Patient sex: M
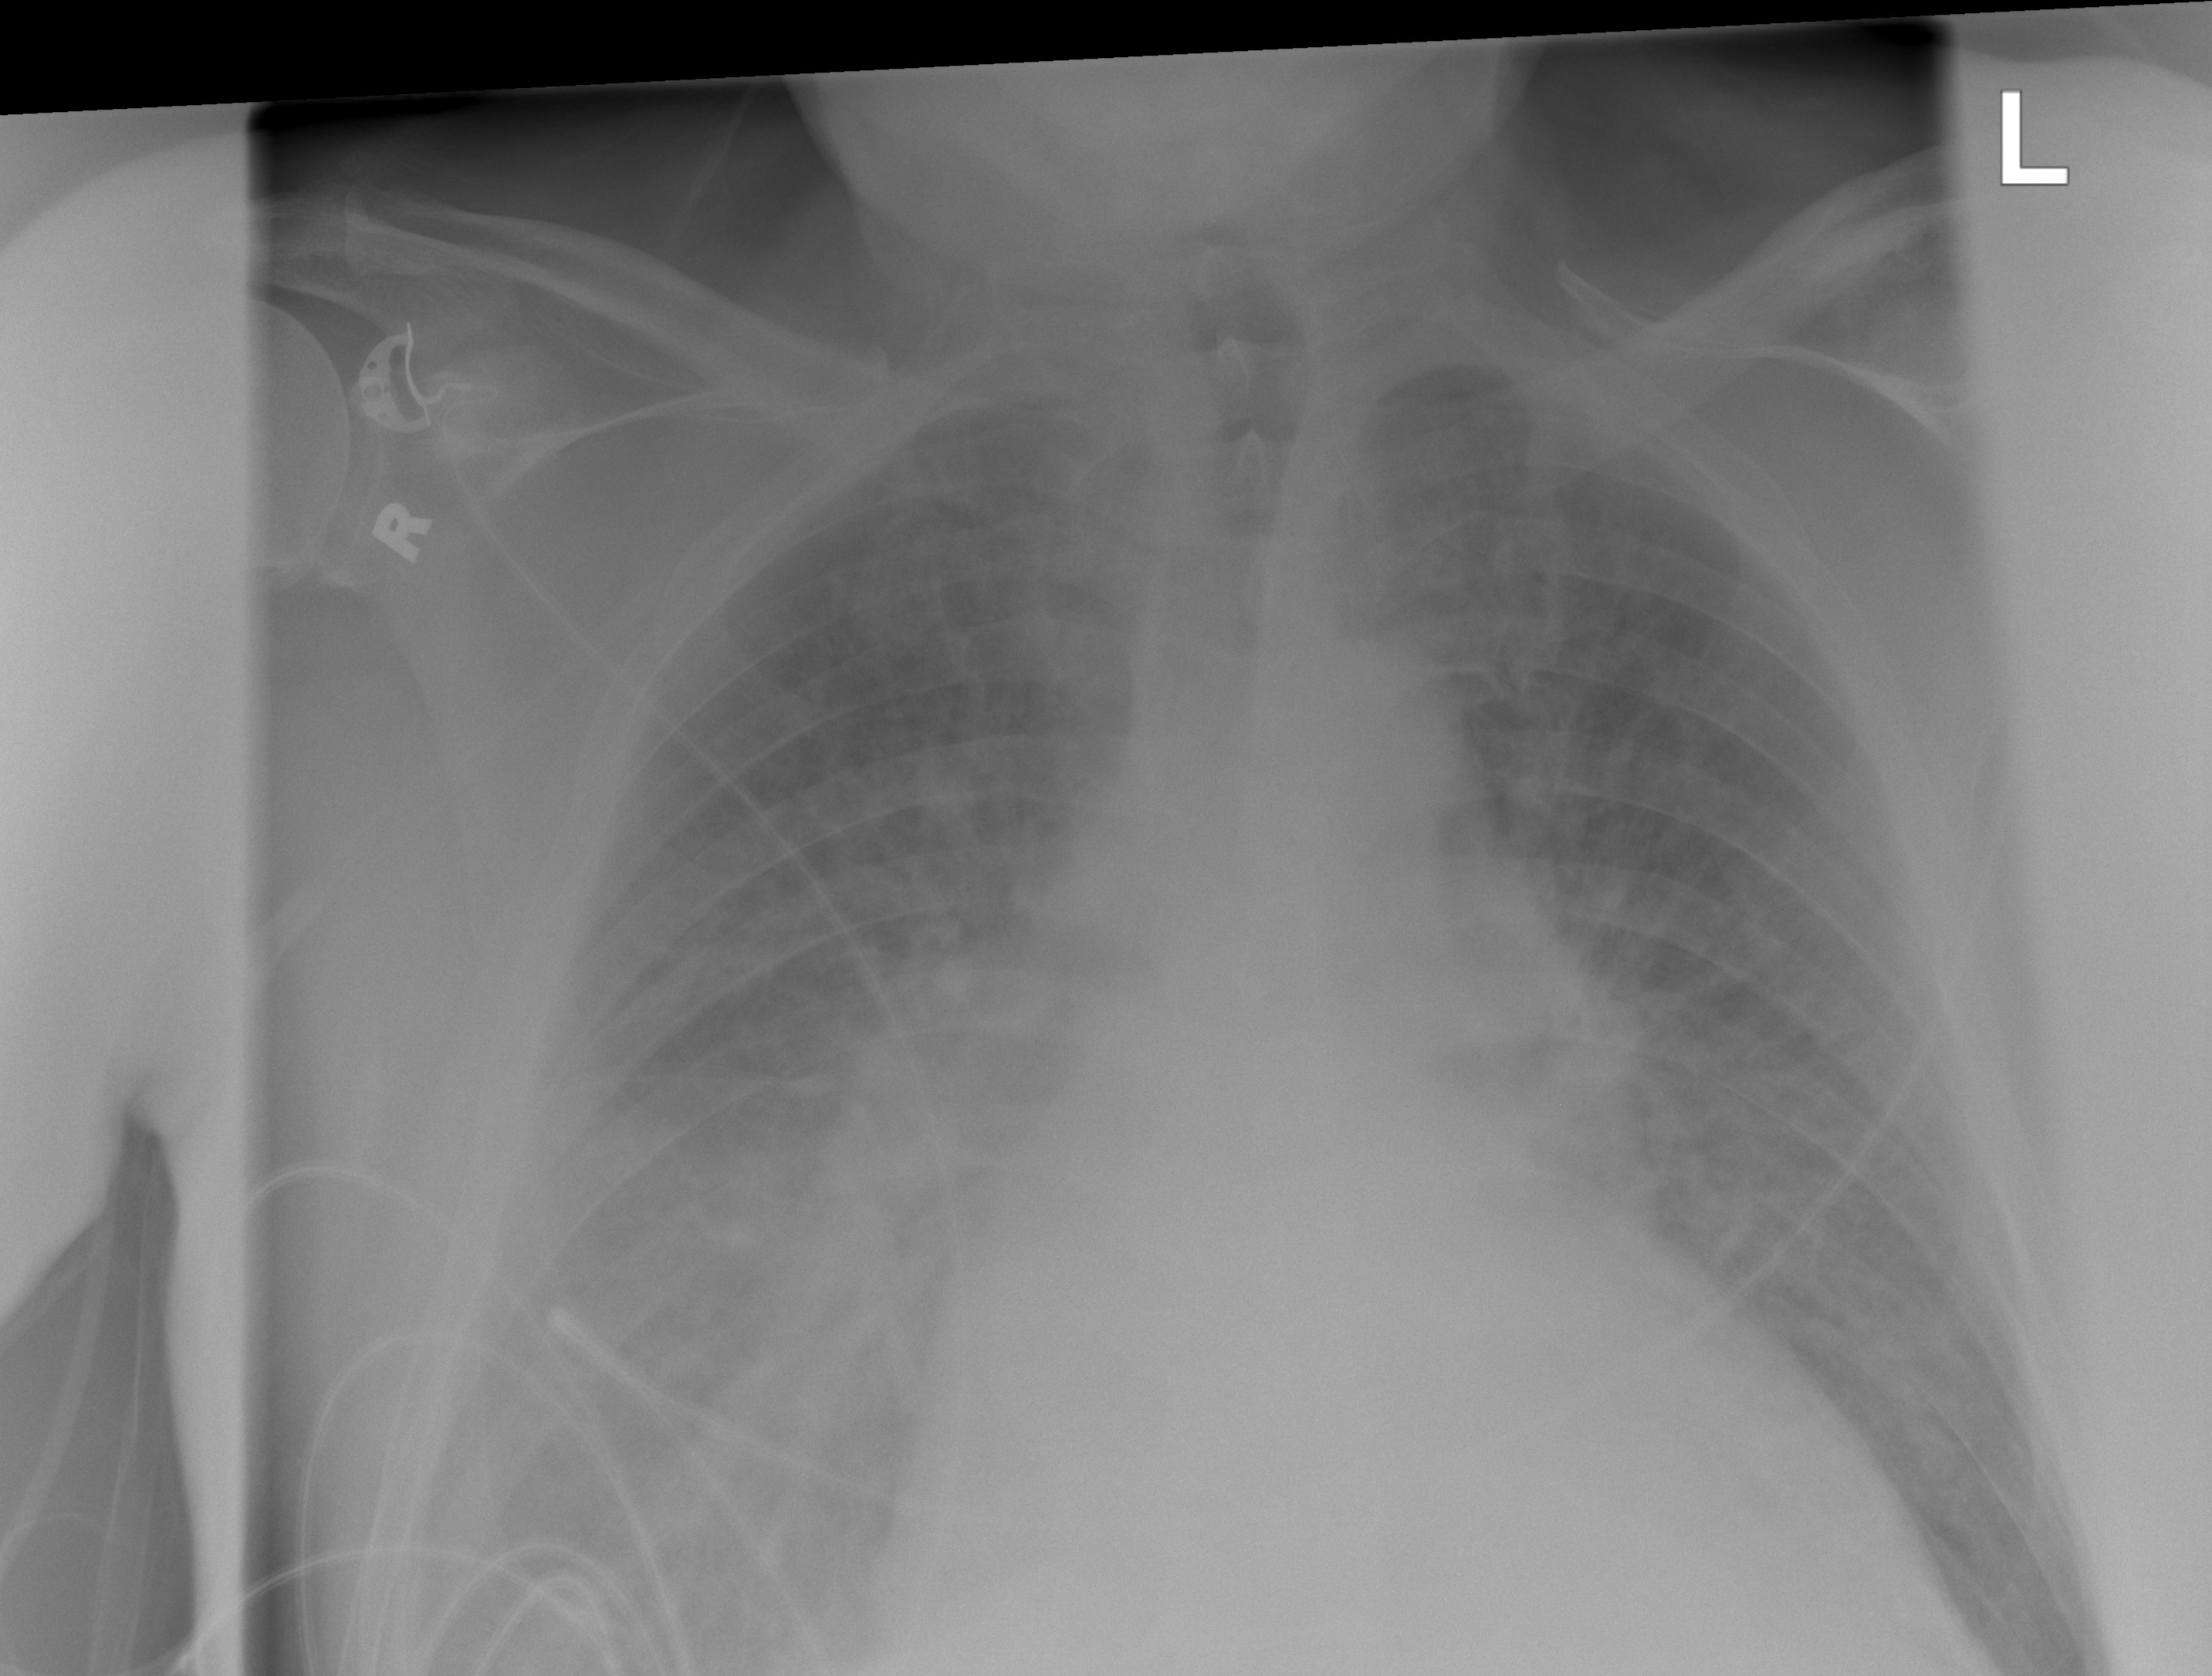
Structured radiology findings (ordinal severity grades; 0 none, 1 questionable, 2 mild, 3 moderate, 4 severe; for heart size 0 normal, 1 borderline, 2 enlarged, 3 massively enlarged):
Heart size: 2
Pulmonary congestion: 3
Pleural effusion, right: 3
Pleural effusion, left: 0
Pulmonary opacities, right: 3
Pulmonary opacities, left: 3
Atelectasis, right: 0
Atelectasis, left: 0